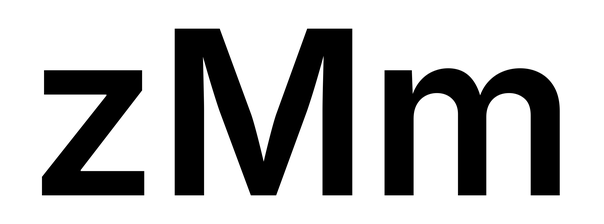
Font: Inter_SemiBold